Question: I am using Jquery datatables (<URL> next to it? How do I add this html and also pass the dropdownlist value to my next page like "sSearch" uses:
'''
<select>
<option value="column1">column1/option>
<option value="column2">column2</option>
<option value="column3">column3</option>
</select>
'''

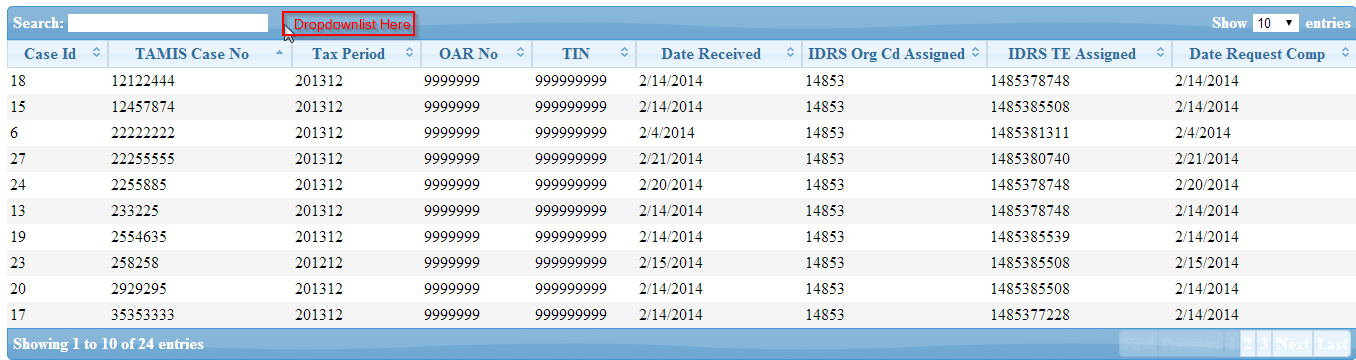
Answer: Below is an example of extending datatables with a function called 'fnCreateFilterColumnSelector'. This function will add '<select>' elements next to all your search boxes, fill them with your available columns, and handle the 'select.change' event to ensure the datatable only filters by that column.
This javascript code just needs to load after your datatables.js. Then, after initializing a '.dataTable();', call the 'fnCreateFilterColumnSelector' function.
# example
'''
$(document).ready(function () {
var dt = $('table.display').dataTable();
dt.fnCreateFilterColumnSelector();
});
'''
# datatables extension code
'''
(function ($, window, document) {
$.fn.dataTableExt.oApi.fnCreateFilterColumnSelector = function (oSettings) {
var filterColumnSelectElement;
$(oSettings.aanFeatures.f).each(function (index, filterDiv) {
filterDiv = $(filterDiv);
// see if we have a select here or not yet
if (filterDiv.find(".dataTables_filterColumnSelect").length == 0) {
// nope, so add one ... see if we have build the select yet
if (filterColumnSelectElement === undefined) {
// the select hasn't been built yet, build it now
filterColumnSelectElement = $("<select></select>").addClass("dataTables_filterColumnSelect").css({ width: "120px", marginLeft: "10px" });
// add the all option
$("<option>*all</option>").val("all").appendTo(filterColumnSelectElement);
// add our bSearchable columns
$(oSettings.aoColumns).each(function (index, column) {
// see if this is a searchable column
if (column.bSearchable) {
// it is, add it (be sure to trim and remove
chars
$("<option></option>").text(column.sTitle.replace(/
/g, "").trim()).val(index).appendTo(filterColumnSelectElement);
}
});
// bind change event to select
filterColumnSelectElement.change(function () {
var theSelect = $(this);
// change all other elements to the same value
$(oSettings.aanFeatures.f).each(function (index, filterDiv) {
$(filterDiv).find(".dataTables_filterColumnSelect").val(theSelect.val());
});
// instead of overriding what the input does with our on code, we just just toggle the "bSearchable" values of our
// columns when we want to target an individual column ...
// see if we are going to search all
if (theSelect.val() === "all") {
// change all our columns back to searchable
$(theSelect.find("option")).each(function (i, theOption) {
// make sure the option has a number as a val
var columnIndex = parseInt($(theOption).val());
if (!isNaN(columnIndex)) {
// switch it back to bSearchable
oSettings.aoColumns[columnIndex].bSearchable = true;
}
});
}
else {
// change all the columns to not searchable
$(oSettings.aoColumns).each(function (i, column) {
column.bSearchable = false;
});
// change our selected colum to b searchable
oSettings.aoColumns[parseInt(theSelect.val())].bSearchable = true;
}
// kick off a search again ... need to clear out the last search to get it to do anything
oSettings.oPreviousSearch.sSearch = "dummySearch";
$(theSelect).closest("div").find("input").trigger("keyup.DT");
});
}
// append a clone of our select element
filterDiv.append(filterColumnSelectElement.clone(true));
// increase the width of the div to fit the select
filterDiv.css("width", (filterDiv.width() + filterColumnSelectElement.width() + 10).toString() + "px");
}
});
}
})(jQuery, window, document);
'''